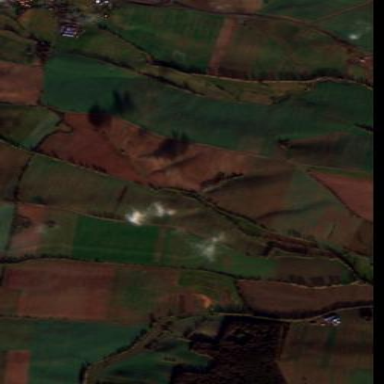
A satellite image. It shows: Picturesque farmland scene.